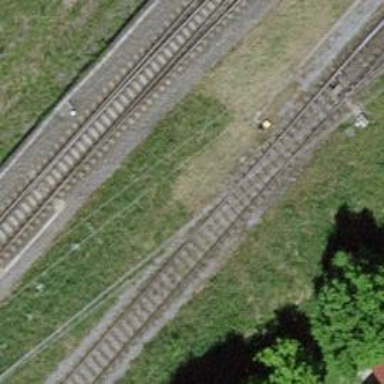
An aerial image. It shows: Rail spur with electrified contact line.